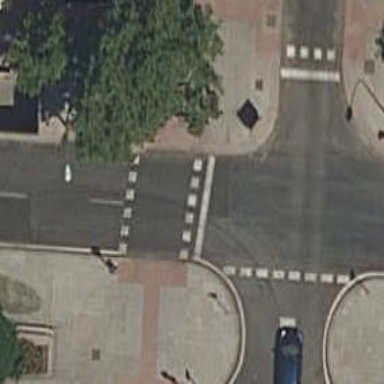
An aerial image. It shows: Road crossing with traffic signals.